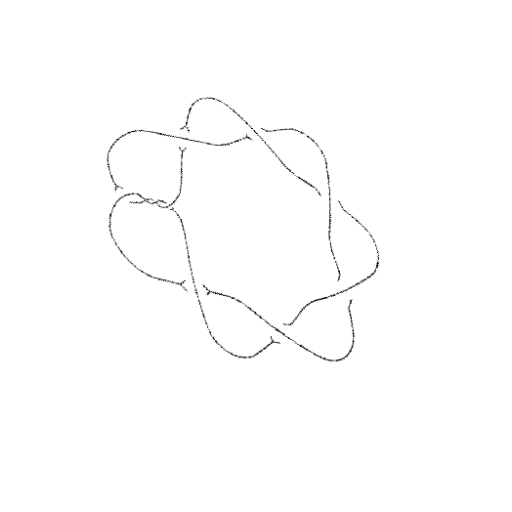
Crossing number: 10